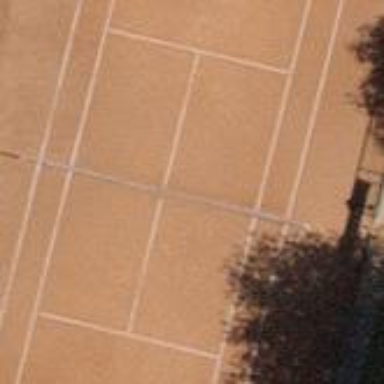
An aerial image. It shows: Tennis court in leisure pitch.